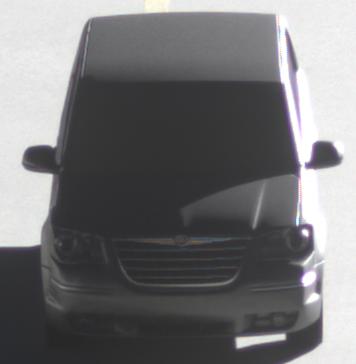
Make: Chrysler
Model: Grand Voyager 3.8
Detailed model: Grand Voyager
Model produced from: 2008/03
Model produced until: 2010/12
Doors: 5
Color: gray
Road condition: dry road
Daytime: sunrise or sunset
Contrast: high contrast